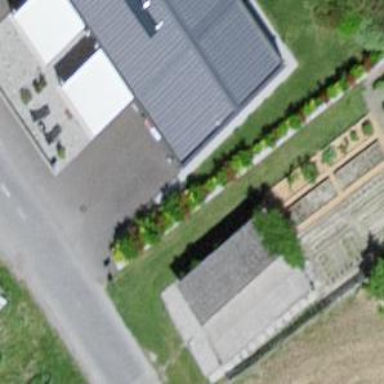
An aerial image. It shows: Garage.